Question: I have a website I'm building for a friend's business and I am wondering how to go about storing the data. So far I have designed this diagram. Let me give an example:
Say there are 2 events in a karate tournament: Sparring and Forms. Each event can have it's own division: Sparring 4-6 year olds, Sparring 8-10 year olds, etc... And each student can sign up for either 1 or all events.
My question is, does the image below suffice for what I just explained in the example, minus the cardinality.
My second questions is, what is the actual database going to look like? Right now, I can think of the following tables to add:
- - - -

Thanks, any pointers to help me be a better designer would be helpful.
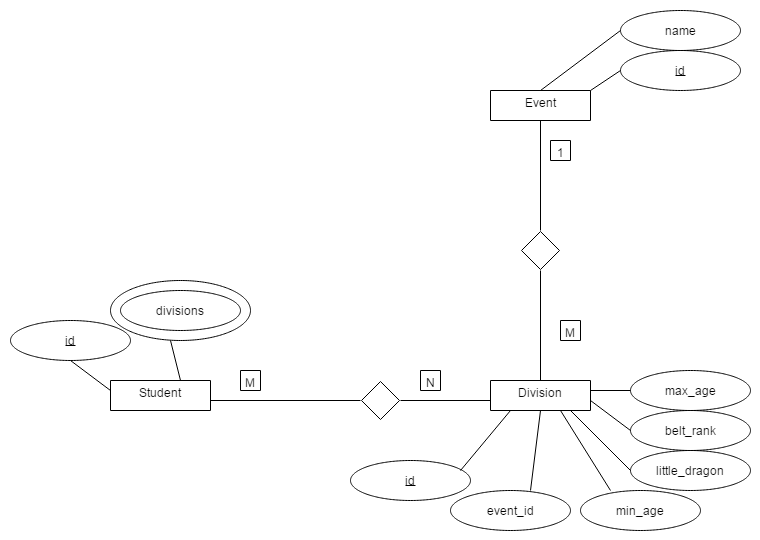
Answer: Keep it simple, make it fun.
- - - - -
Analyse for first, second, third normal form.
- First Normal Form (1NF): In plain English, no row of data can have repeating elements. All occurances of a record type must contain the same number of fields. ex( you would NOT put the events a given student was signed up for within the student table. Put that stuff in a seperate table.)- Second Normal Form (2NF): In plain words, are there any data elements in a single row that are only dependent on a portion of the concatenated primary key? If so, remove those elements into an additional table. (ex: you wouldn't have student name, age, and date_of_birth within the student/events table... )- Third Normal Form (3NF): Every non-prime attribute of your tables is non-transitively dependent on every superkey of tables. 3NF is violated when a non-key field is a fact about another non-key field.(Yeah, like does that even make sense? And frankly I can't provide an example of this for you with your example...Let me do a bit of research... With your system, I don't think there are any tables with large numbers of fields to even get close to this violation. Remember 3NF deals with non-key fields relating to other non-key fields. )
Give it a shot, then build your queries and see if they make sense?